Field crop: maize
Growth stage: 2
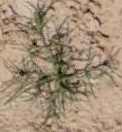
Species: salsola